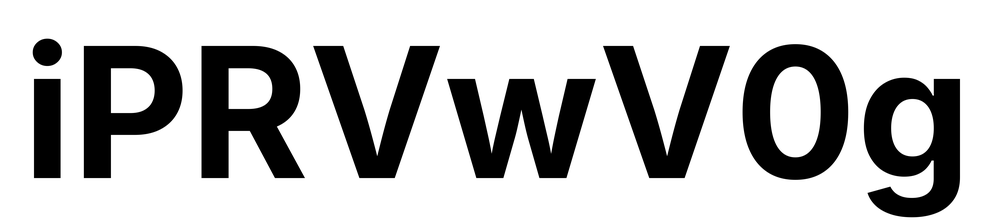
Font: Inter_Bold